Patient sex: F
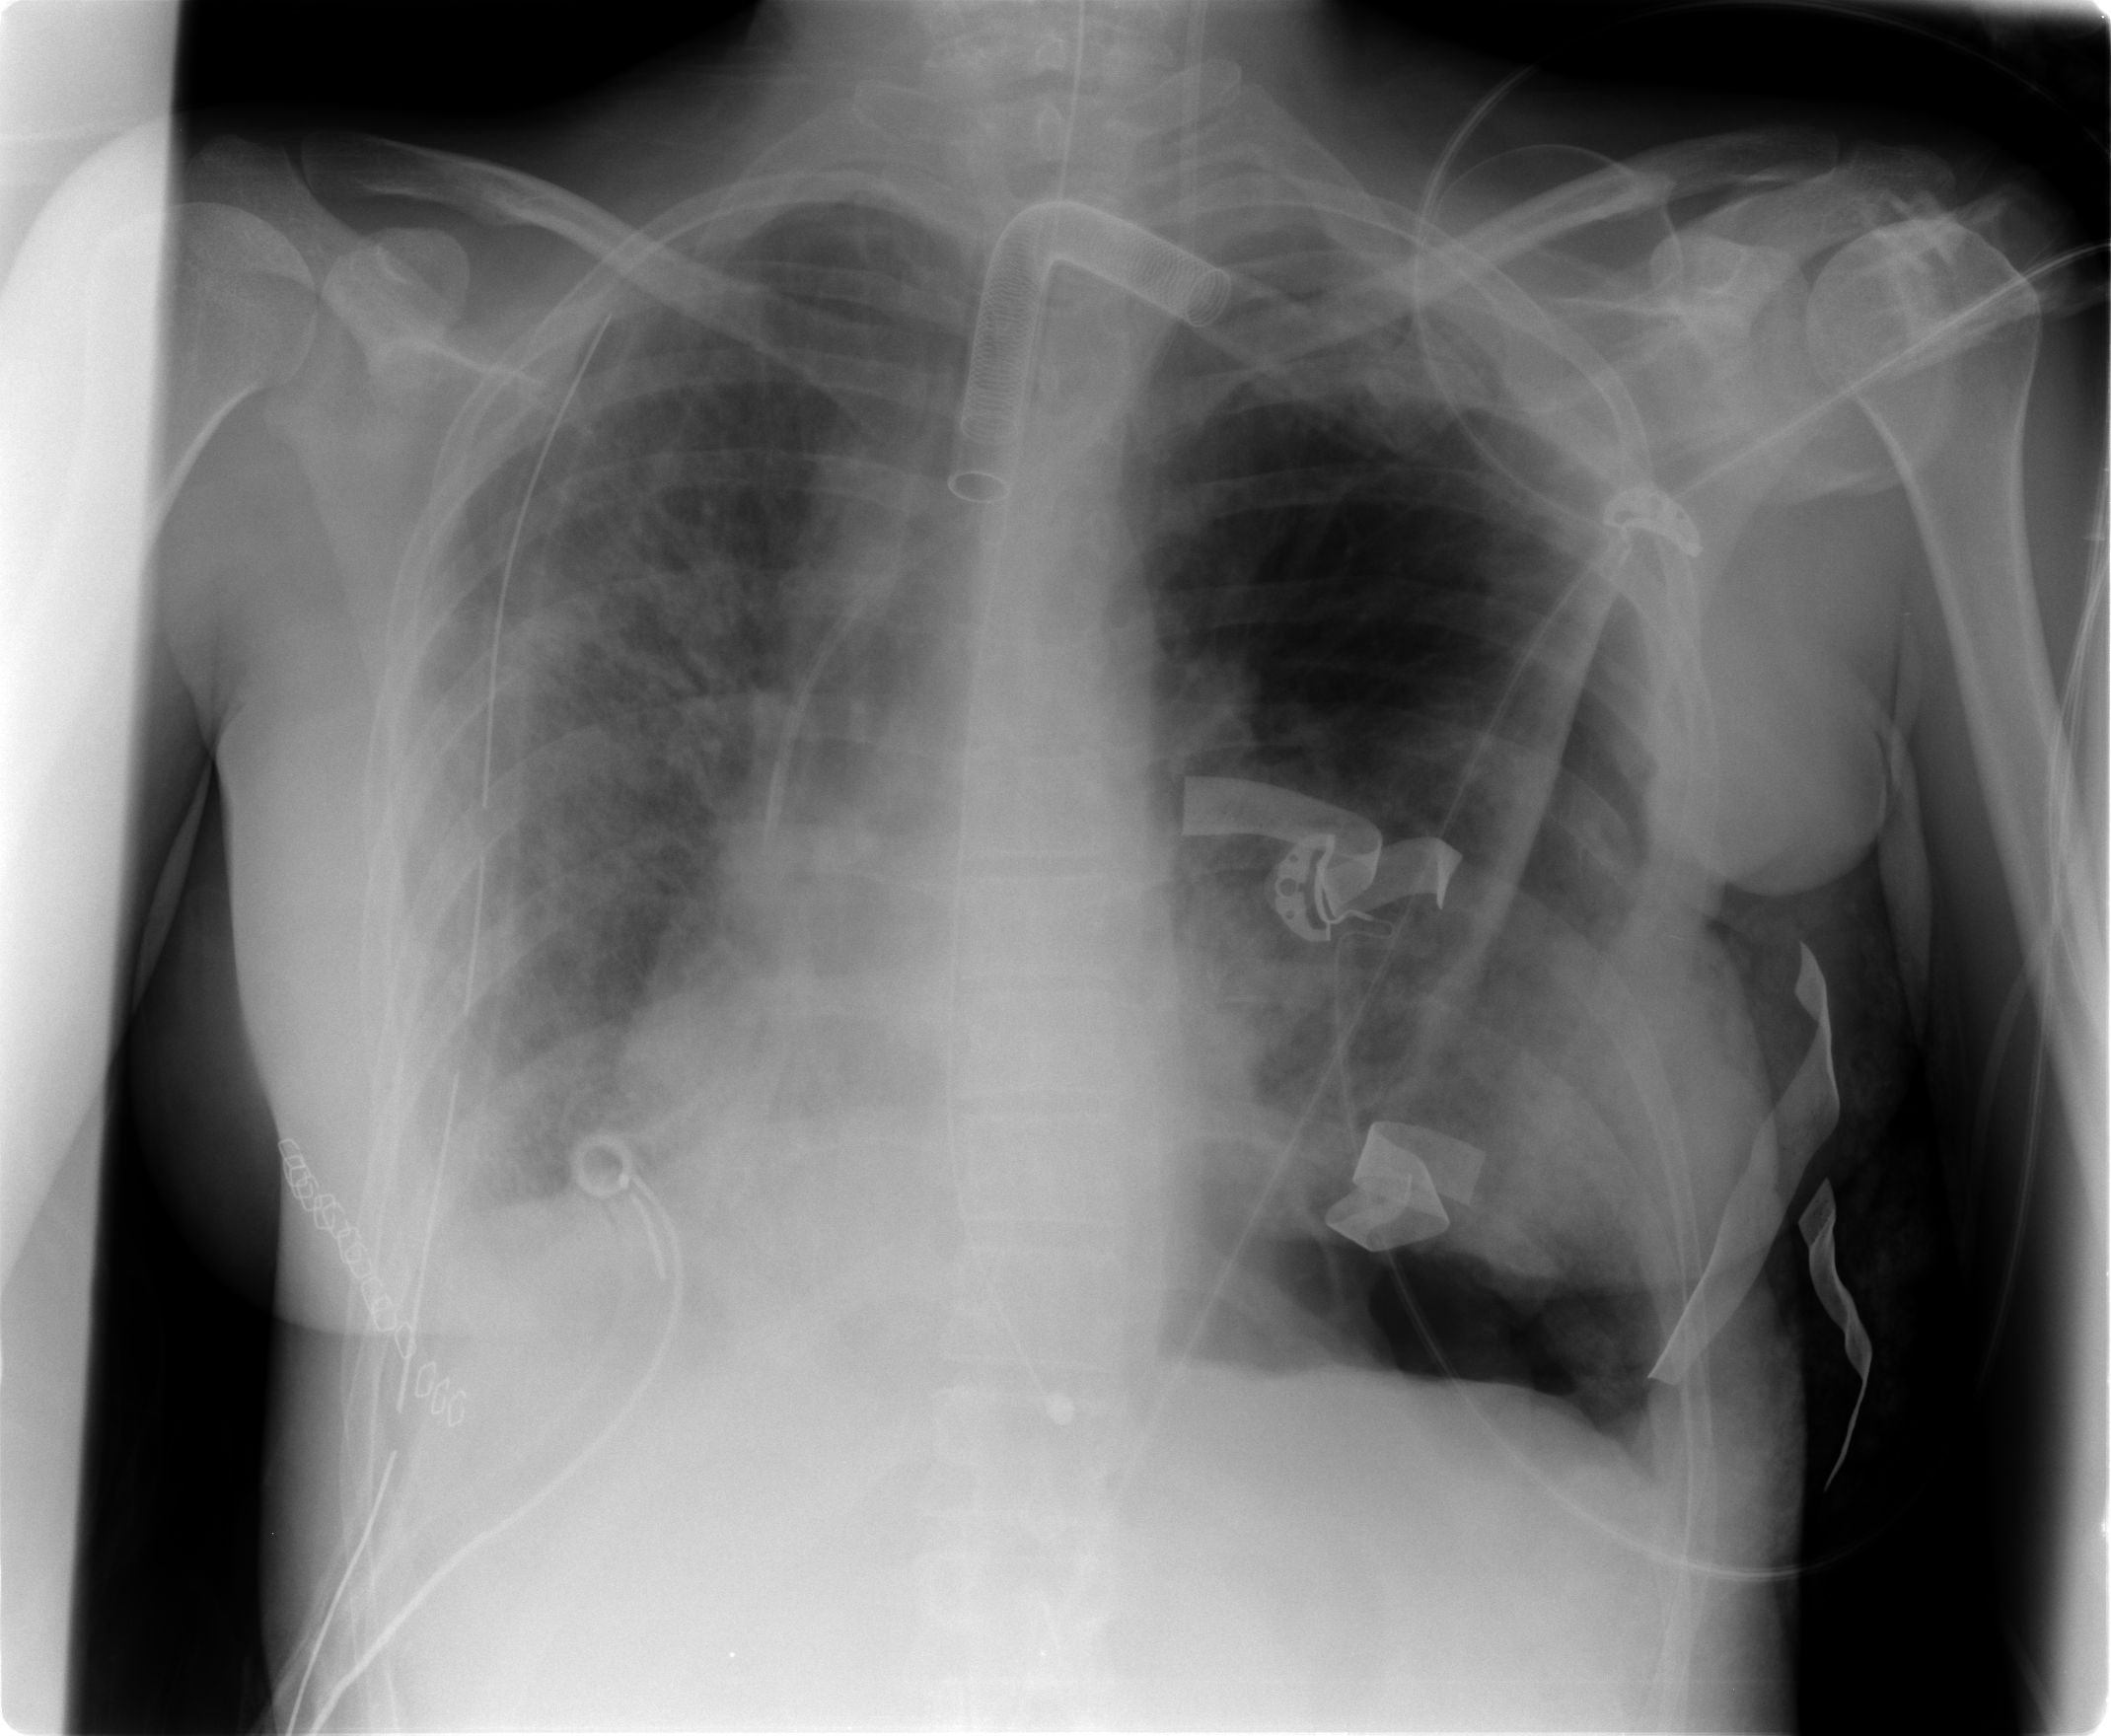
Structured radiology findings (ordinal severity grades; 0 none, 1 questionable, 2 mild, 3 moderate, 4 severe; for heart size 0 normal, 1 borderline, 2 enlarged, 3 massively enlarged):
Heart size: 0
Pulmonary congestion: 1
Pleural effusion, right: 2
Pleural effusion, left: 1
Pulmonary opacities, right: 3
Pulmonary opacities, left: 2
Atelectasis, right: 2
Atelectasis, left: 2